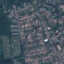
Land use / land cover class: Residential